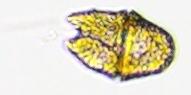
Label: Akashiwo